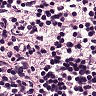
Metastatic tissue present: no